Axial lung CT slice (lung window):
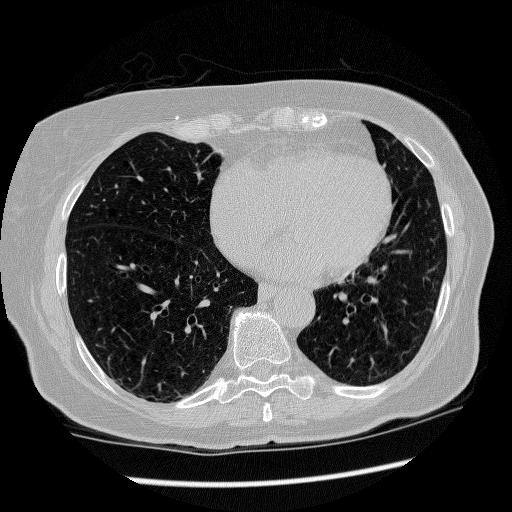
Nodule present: no